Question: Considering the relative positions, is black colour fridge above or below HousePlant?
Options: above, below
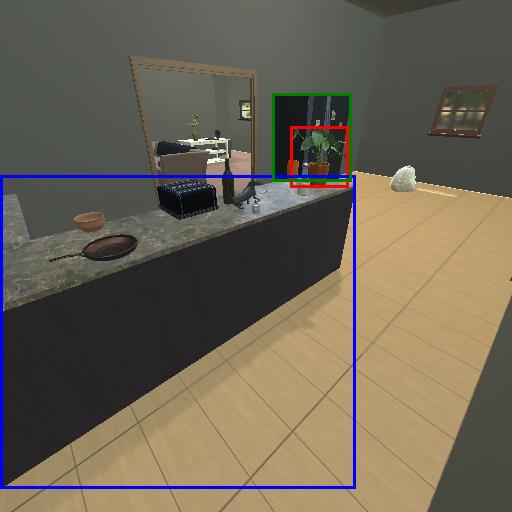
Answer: above